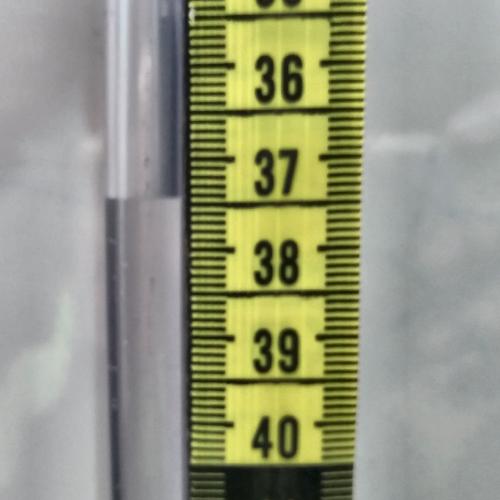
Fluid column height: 37.4 cm